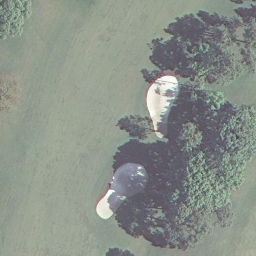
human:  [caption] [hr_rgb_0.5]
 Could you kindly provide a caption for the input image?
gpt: A part of a golf course with with turfs and some bunkers and trees .

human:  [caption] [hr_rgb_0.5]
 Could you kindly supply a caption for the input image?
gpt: This is a part of a golf course with turfs and some bunkers and trees .

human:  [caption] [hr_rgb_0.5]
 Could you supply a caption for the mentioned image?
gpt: A part of a golf course with turfs and some bunkers and trees .

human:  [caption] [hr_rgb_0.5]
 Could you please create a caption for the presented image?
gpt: There are turfs and some bunkers and trees in the golf course .

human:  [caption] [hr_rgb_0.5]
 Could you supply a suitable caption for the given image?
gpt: Green turfs and some bunkers and trees in the golf course .